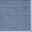
Piece: xx